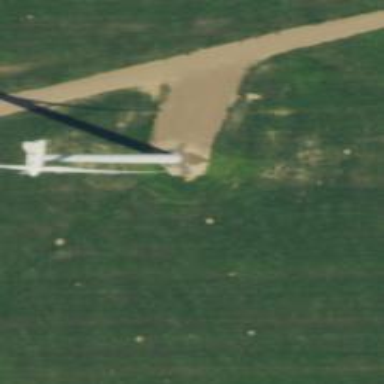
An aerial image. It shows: Wind generator using horizontal axis wind turbines.